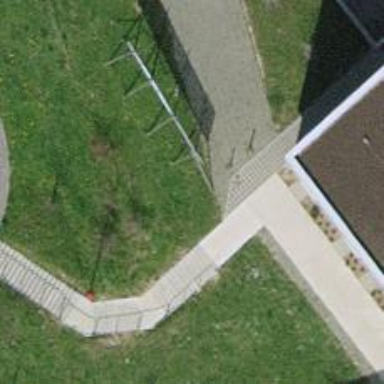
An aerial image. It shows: Set of concrete steps.